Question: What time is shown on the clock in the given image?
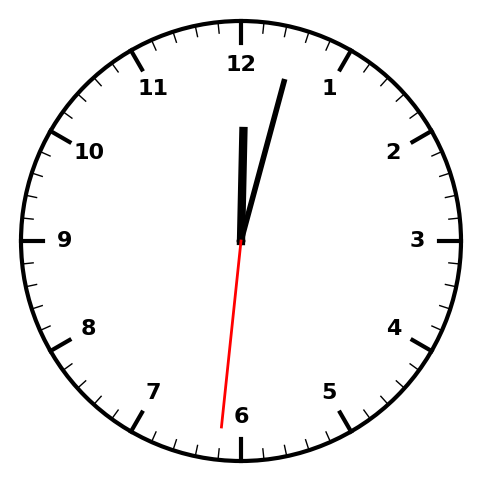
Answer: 12:02:31